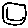
Label: square